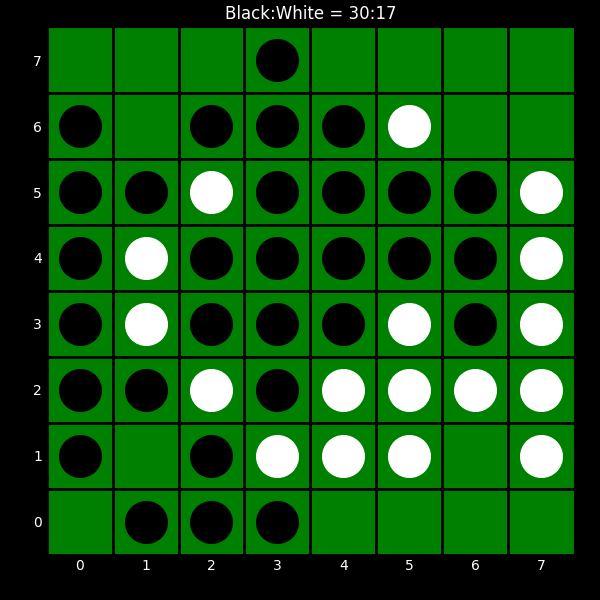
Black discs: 30
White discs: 17